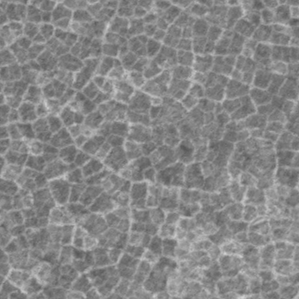
Label: frost